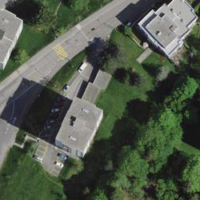
EUNIS habitat code: 54
Species observed at this site:
Lathyrus vernus
Filipendula ulmaria
Stellaria graminea
Phyteuma orbiculare